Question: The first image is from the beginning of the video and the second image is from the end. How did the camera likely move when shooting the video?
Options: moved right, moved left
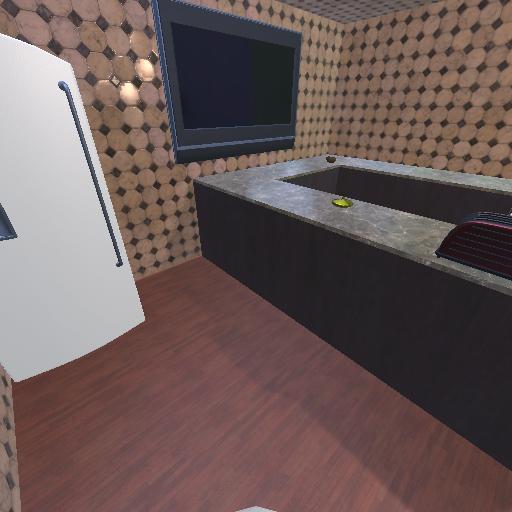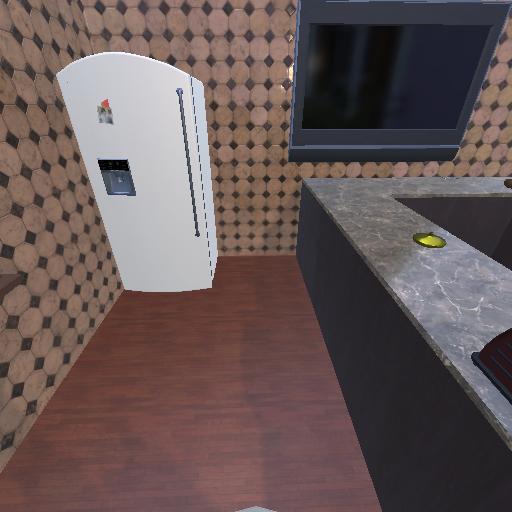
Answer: moved right